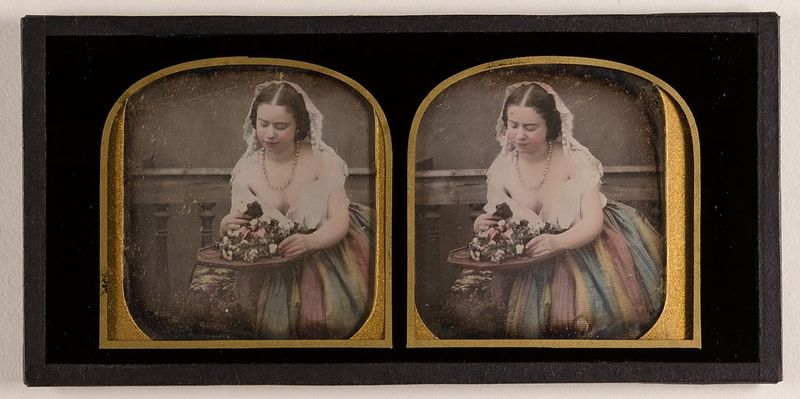
Titel: Leicht bekleidete Frau mit Blumenstrauß
Standort: Hamburg
Institution: Museum für Kunst und Gewerbe Hamburg
Schlagwörter: blumen, frau, schleier, bild, gesten, portrait, kopfbedeckung, mimik, halskette, fotografie, photographie, posen, blu, handkoloriert, daguerreotypie, stereofotografie, stereophotographie, bildwerke, angewandte und bildende kunst, hessische systematik, blüte, porträt, porträtfotografie, porträtphotographie, hüftbild, handkolorierung, stereoskopische, stereoskopisches